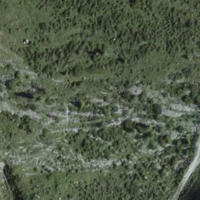
EUNIS habitat code: 23
Species observed at this site:
Dryas octopetala